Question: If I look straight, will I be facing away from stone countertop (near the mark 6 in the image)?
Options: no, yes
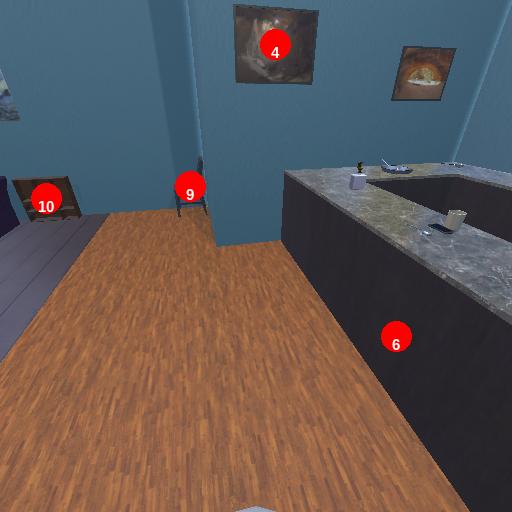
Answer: no